Question: I am Getting a list of selected rows from two or more tables in a single procedure.
How can i return the result to process in c# code.
eg. here I get 2 set of results
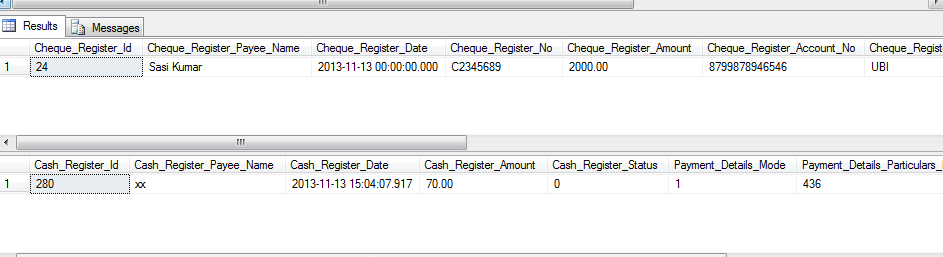
Answer: You use DataSet to get the mulitple tables from stored procedure. You need multiple select statements in the stored procedure.
'''
using (SqlConnection conn = new SqlConnection(connection))
{
DataSet dataset = new DataSet();
SqlDataAdapter adapter = new SqlDataAdapter();
adapter.SelectCommand = new SqlCommand("YourStoredProcedure", conn);
adapter.SelectCommand.CommandType = CommandType.StoredProcedure;
adapter.Fill(dataset);
return dataset;
}
'''